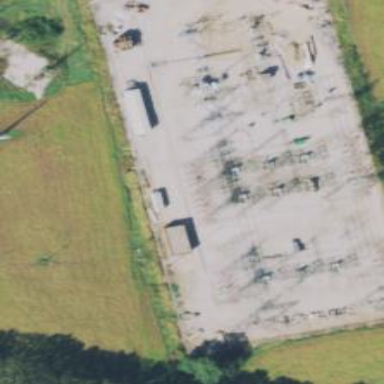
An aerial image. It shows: Fence surrounds transmission level power substation.